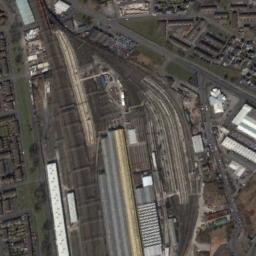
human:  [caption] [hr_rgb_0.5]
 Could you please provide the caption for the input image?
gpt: The railway station is next to some buildings and grass .

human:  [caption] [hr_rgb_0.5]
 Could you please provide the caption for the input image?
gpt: A well-equipped railway station in a crowded city .

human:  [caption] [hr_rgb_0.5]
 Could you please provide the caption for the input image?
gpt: The railway station has some railways and striped buildings .

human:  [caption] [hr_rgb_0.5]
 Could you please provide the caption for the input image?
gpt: Many buildings of different shapes are beside the railway station .

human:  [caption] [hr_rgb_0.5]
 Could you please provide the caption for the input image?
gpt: There are some buildings around the railway station .